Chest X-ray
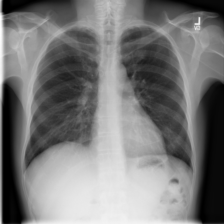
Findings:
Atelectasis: negative
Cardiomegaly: negative
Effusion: negative
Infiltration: negative
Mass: negative
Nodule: negative
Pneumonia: negative
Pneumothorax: negative
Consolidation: negative
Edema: negative
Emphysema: negative
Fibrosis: negative
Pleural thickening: negative
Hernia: negative